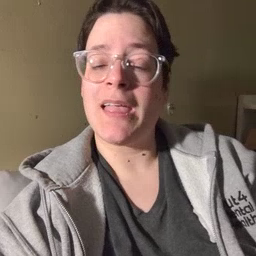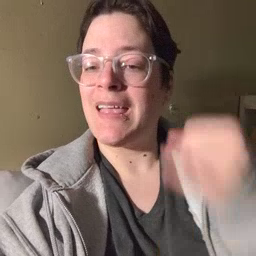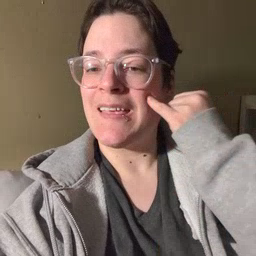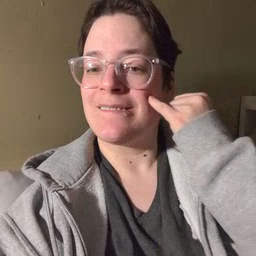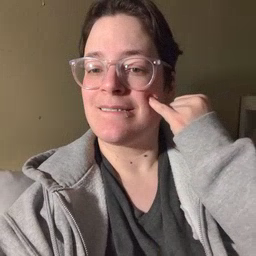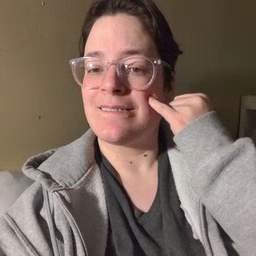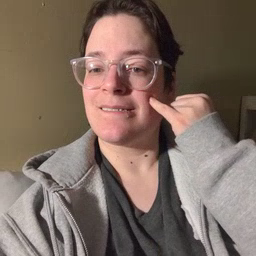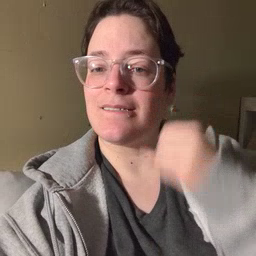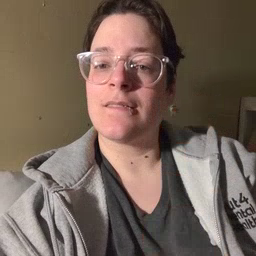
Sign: if